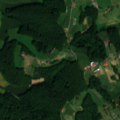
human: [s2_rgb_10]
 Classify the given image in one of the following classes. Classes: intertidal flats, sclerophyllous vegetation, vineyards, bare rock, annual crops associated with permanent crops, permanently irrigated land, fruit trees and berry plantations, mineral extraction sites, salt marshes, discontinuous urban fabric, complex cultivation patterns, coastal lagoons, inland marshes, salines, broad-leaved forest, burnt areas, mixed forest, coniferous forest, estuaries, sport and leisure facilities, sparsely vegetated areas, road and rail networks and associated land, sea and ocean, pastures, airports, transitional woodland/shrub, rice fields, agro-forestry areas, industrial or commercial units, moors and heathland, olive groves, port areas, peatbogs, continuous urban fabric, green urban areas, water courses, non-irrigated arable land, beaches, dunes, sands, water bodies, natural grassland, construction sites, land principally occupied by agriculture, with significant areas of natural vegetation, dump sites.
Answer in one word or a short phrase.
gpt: non-irrigated arable land, pastures, broad-leaved forest